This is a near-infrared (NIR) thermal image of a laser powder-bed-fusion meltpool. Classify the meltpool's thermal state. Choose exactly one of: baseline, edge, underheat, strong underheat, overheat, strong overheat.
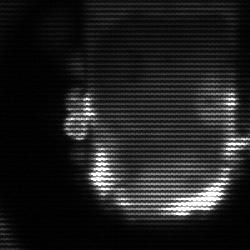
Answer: baseline